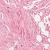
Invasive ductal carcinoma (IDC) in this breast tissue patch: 0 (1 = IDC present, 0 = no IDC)